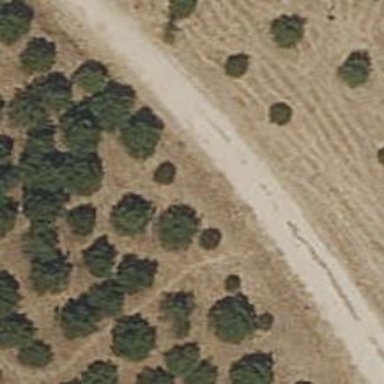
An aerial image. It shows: Dirt footway.